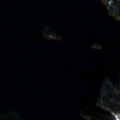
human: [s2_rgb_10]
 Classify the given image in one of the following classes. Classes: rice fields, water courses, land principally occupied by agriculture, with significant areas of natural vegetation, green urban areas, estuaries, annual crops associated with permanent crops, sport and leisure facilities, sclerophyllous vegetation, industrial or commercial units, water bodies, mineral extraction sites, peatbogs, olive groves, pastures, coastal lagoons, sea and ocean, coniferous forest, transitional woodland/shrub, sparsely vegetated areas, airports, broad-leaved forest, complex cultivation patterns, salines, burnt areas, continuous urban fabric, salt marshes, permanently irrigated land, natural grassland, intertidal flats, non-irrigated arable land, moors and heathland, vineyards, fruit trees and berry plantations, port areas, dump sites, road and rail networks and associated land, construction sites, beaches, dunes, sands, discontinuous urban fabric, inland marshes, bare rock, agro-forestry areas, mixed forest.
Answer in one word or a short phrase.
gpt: mixed forest, water bodies